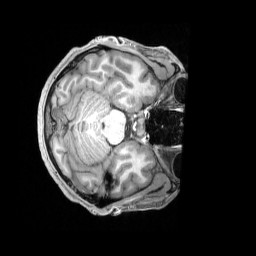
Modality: T1w
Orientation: axial
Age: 19
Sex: male
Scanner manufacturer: siemens
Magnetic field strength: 3 T
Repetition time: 2.3 s
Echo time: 0.00228 s